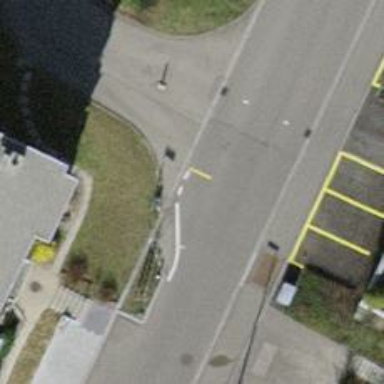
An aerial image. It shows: Bus stop with platform for public transport.